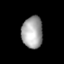
Tissue: lung
Cell type: Epithelial cells
Senescence score: 0.5882
Nuclear area (px): 656
Mean DAPI intensity: 163.867